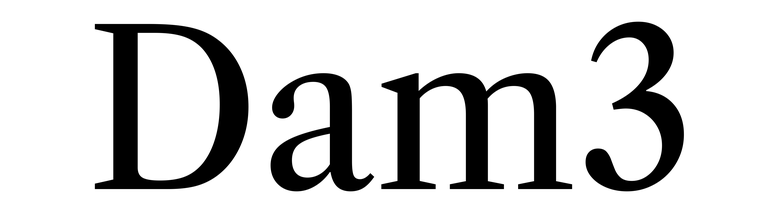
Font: LibreCaslonText_Regular